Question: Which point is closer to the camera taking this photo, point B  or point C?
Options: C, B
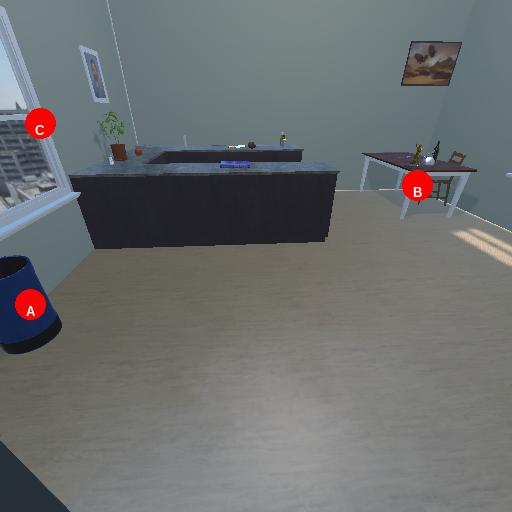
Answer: C